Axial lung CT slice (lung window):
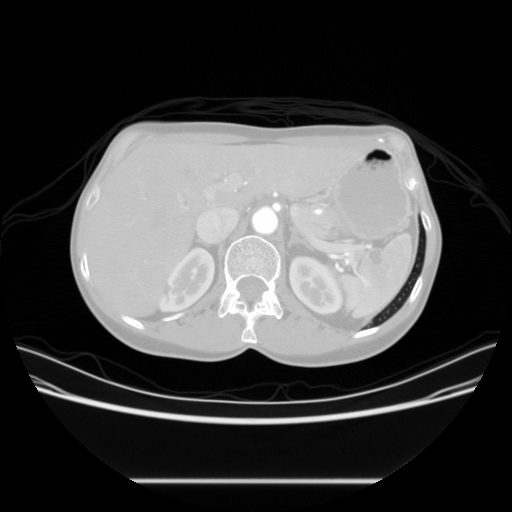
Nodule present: no